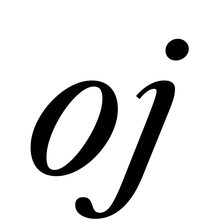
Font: LibreCaslonText-Italic_Italic